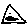
Label: triangle